Question: I am facing an issue while uploading images to S3.I am using S3 class and jqueryimageuploader plugin for the same.
I have set up the basic application,and it worked well from my local machine.As I deployed it on beanstalk it started throwing the error.I have attached the console snapshot alongwith.
I am adding my code for reference here.
This is the launching file index.html -
'''
<!DOCTYPE HTML>
<html>
<head>
<meta charset="utf-8">
<title>jQuery File Upload Example</title>
</head>
<body>
<input id="fileupload" type="file" name="files[]" data-url="http://mydomain.elasticbeanstalk.com/server/php/index.php" multiple>
<script src="js/jquery.min.js"></script>
<script src="js/vendor/jquery.ui.widget.js"></script>
<script src="js/jquery.iframe-transport.js"></script>
<script src="js/jquery.fileupload.js"></script>
<script>
$(function () {
$('#fileupload').fileupload({
dataType: 'json',
done: function (e, data) {
$.each(data.result.files, function (index, file) {
$('<p/>').text(file.name).appendTo(document.body);
});
}
});
$('#fileupload').fileupload({
/* ... */
progressall: function (e, data) {
var progress = parseInt(data.loaded / data.total * 100, 10);
$('#progress .bar').css(
'width',
progress + '%'
);
}
});
});
</script>
<style>
.bar {
height: 18px;
background: green;
}
'''
My index.php --> this is called on the file upload click
'''
<?php
error_reporting(E_ALL | E_STRICT);
require('UploadHandler.php');
$upload_handler = new UploadHandler();
?>
'''
The uploadHandler.php file can be found <URL>
I will add the portion modified by me for uploading to S3
'''
$bucket = "my bucket nmae";
$s3 = new S3(awsAccessKey, awsSecretKey);
$response = $s3->putObjectFile($file_path,$bucket,$file->name,S3::ACL_PUBLIC_READ);
$thumbResponse = $s3->putObjectFile('files/thumbnail/'.$file->name,$bucket,'images /'.$file->name,S3::ACL_PUBLIC_READ);
echo $response;
echo $thumbResponse;
if ($response==1) {
echo 'HERER enter!!';
} else {
$file->error = "<strong>Something went wrong while uploading your file... sorry.</strong>";
}
'''
I am not uploading too files and it works fine on my local machine,but fails on beanstalk.Any help would be great.Thank you for the attention.
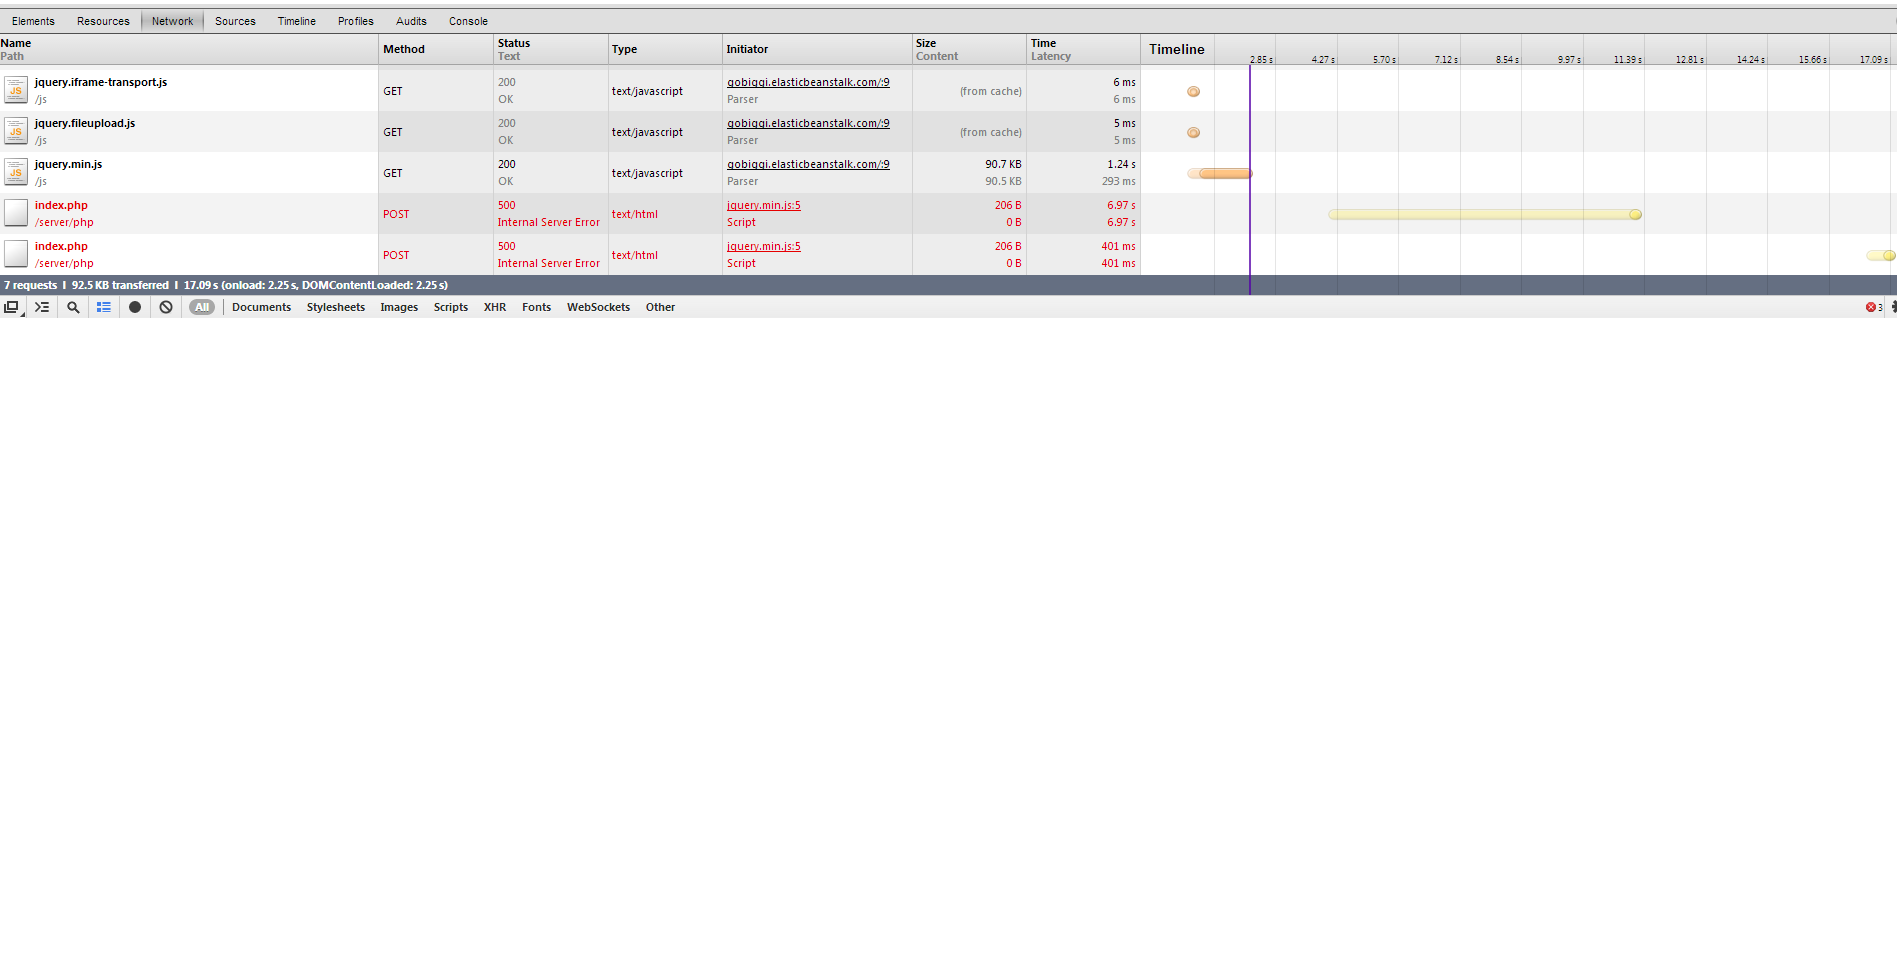
Answer: A HTTP 500 error means you have something "wrong" in your application that needs fixing (ie: it's the developer's fault as opposed to the user's fault like a 404)
To find out exactly what the issue is (there could honestly be 1000s of reasons why a HTTP 500 is generated) you will need to look at your error log files. If it is using the standard LAMP stack you should be able to find this error log here: /var/log/apache2/error.log (but there could be many other locations)
My guess is that you have a file permissions issue. I'm guessing that the user doesn't have write access to the folder you're trying to upload the images to in which case you will need to make that folder writeable (in Linux simply type: sudo chmod -R a+rwX /make/this/folder/something/writeable). but again this is only a guess, you will need to double check your error log file first.